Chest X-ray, AP view. Patient: 14 years old, sex F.
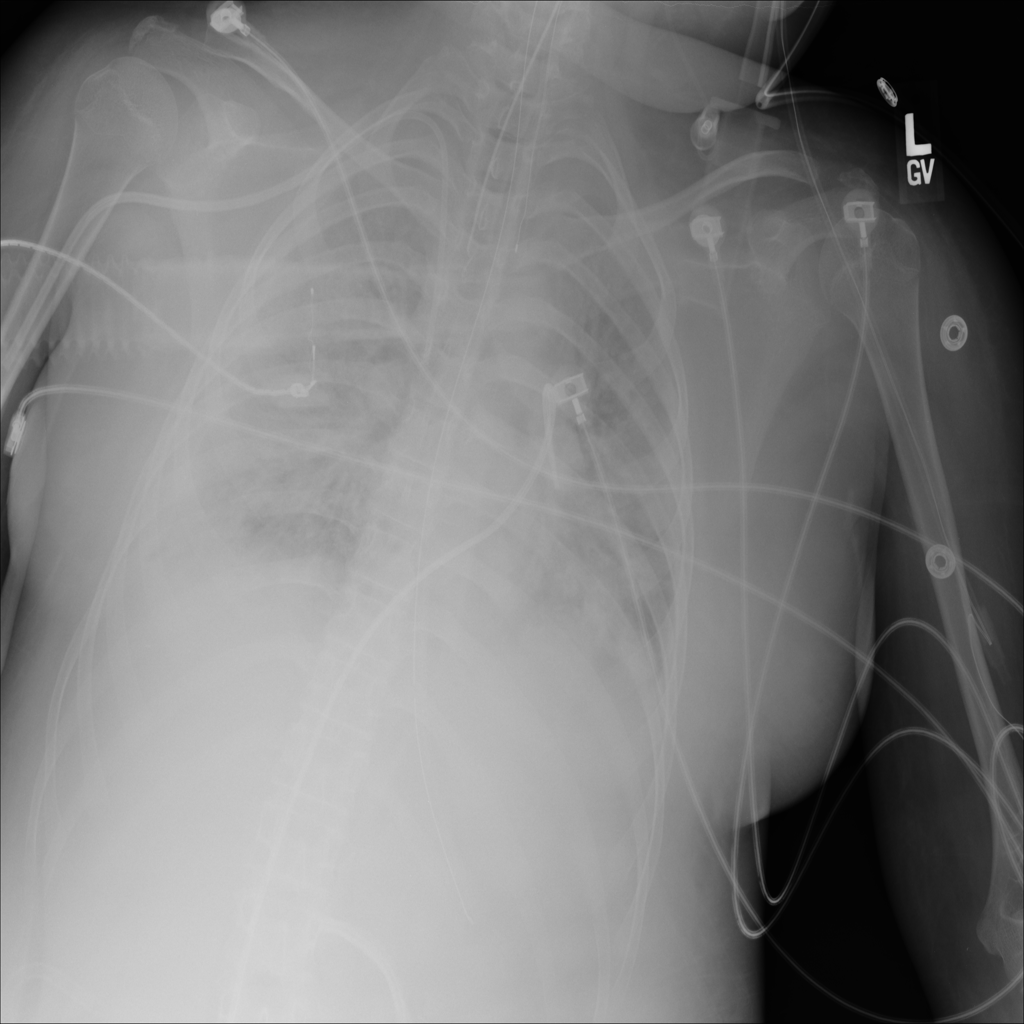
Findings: No Finding